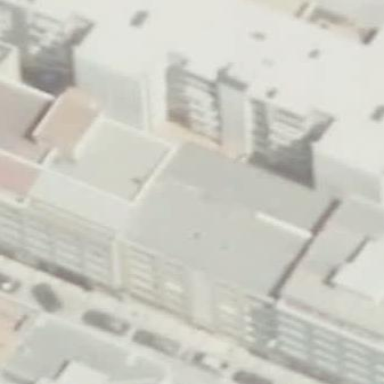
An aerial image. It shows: Part of building is shown in the image.